Question: I've been trying to install Tesseract under OpenCV for a very long time now.
Earlier I built OpenCV using CMake-gui and connected Contrib successfully. Now I can use add. libraries.
I have cloned tesseract and leptonica repasitories.
And I tried to connect it in the same way as Contrib, but nothing came of it .... I also tried to install Tesseract OCR and added it to Path, in the console I can use the Tess OCR functions, but this also did not help me build Opencv + Tesseract.

I am writing under QT 5.15. After building OpenCV, I was unable to run the CMake project in QT, so I built a Qmake file using include ("libraries").
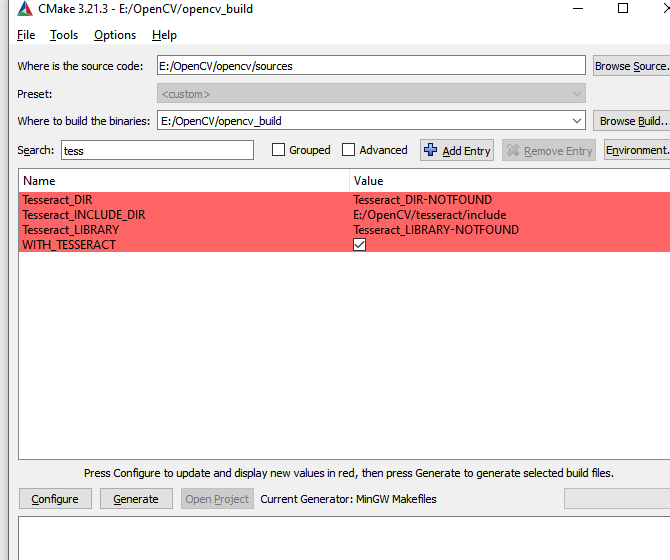
Answer: Is tesseract build included in opencv, or can you use already installed tesseract ?
I strongly suggest to use the latest tesseract (a.k.a 5.0) (even not released yet) - there is plenty improvement and fixes especially for cmake build. AFAIK API calls are the same as in 4.x, so when you opencv against it, it should work.
Tesseract&leptonica cmake builds are easy on windows: just see some available tutorials like: <URL>